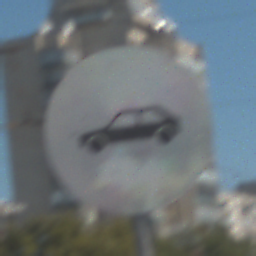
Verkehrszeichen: VerbotPersonenkraftwagen
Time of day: Midday
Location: Outdoor (Urban)
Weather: Clear
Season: NotSpecified
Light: Natural